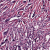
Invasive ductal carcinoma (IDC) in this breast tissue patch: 1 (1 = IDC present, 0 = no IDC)